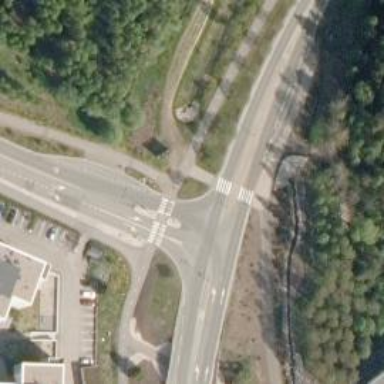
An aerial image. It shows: Island crossing on the road.